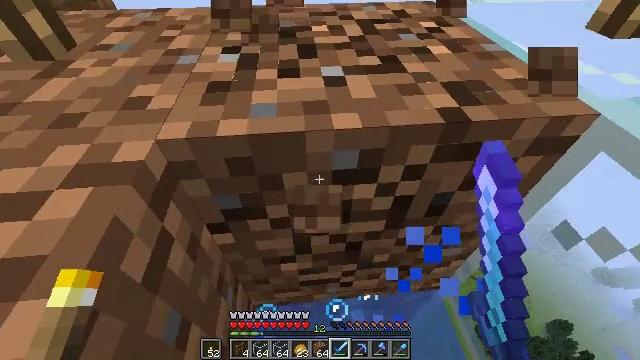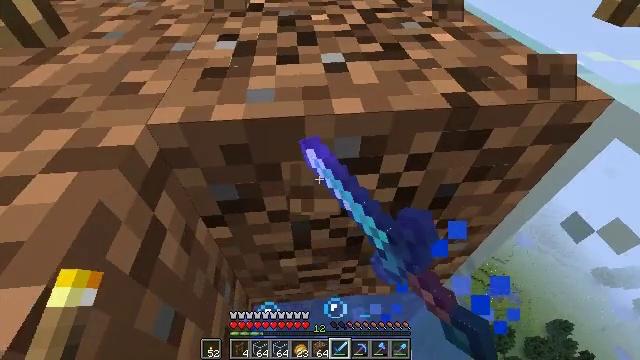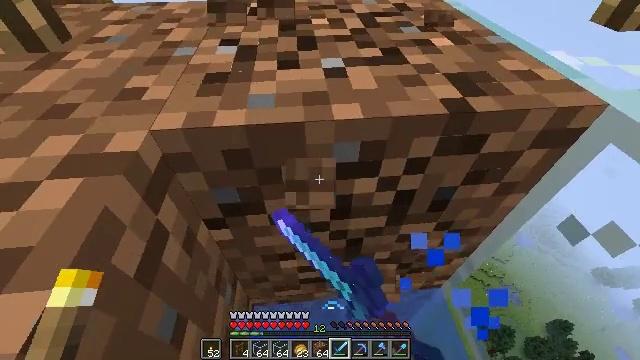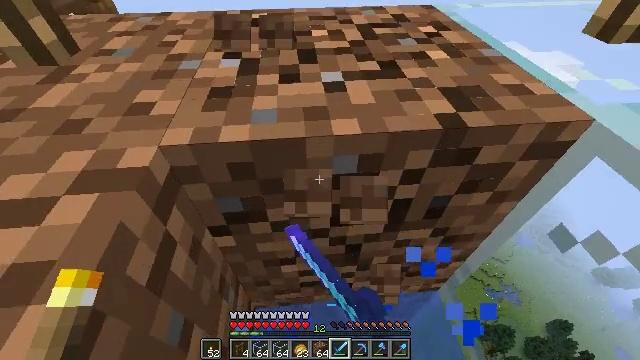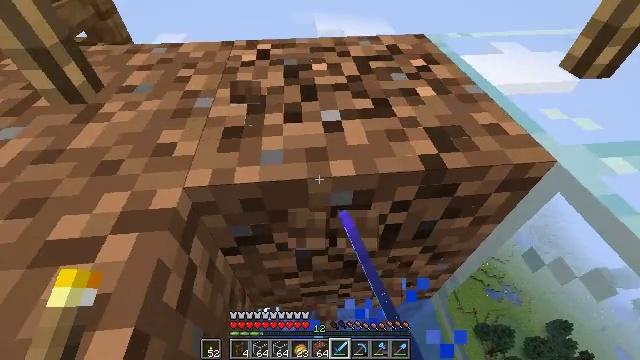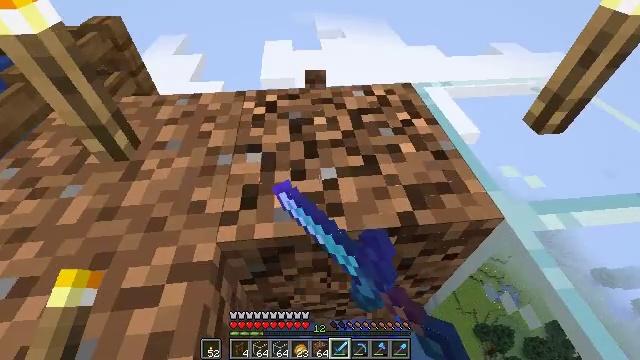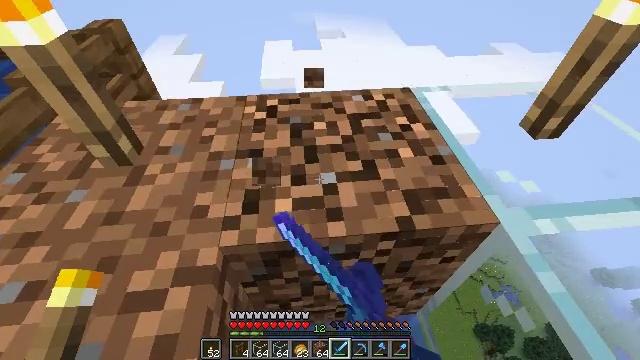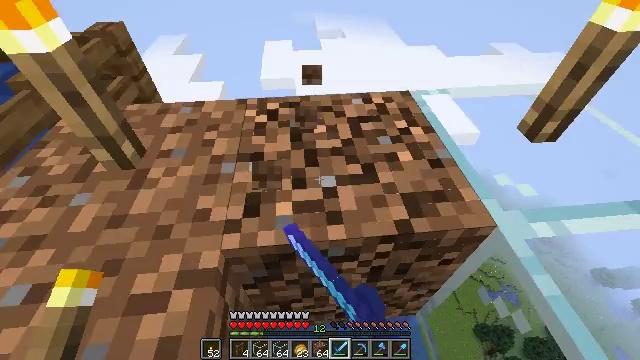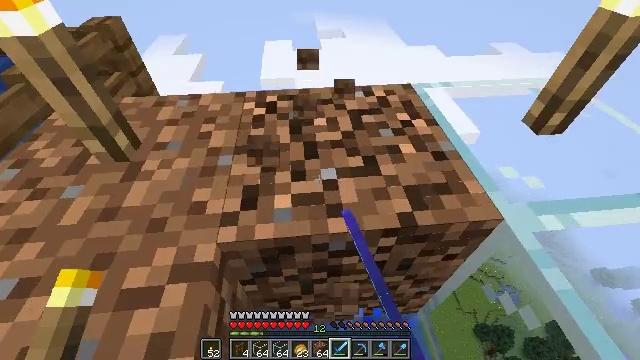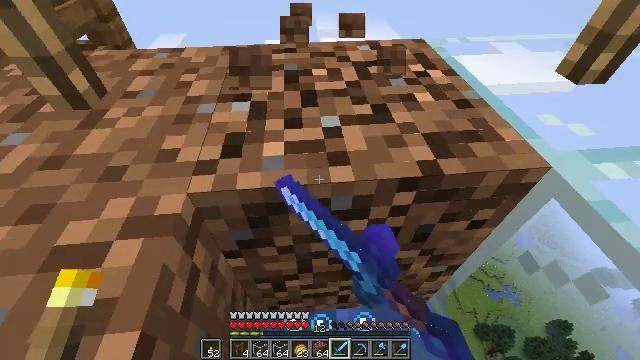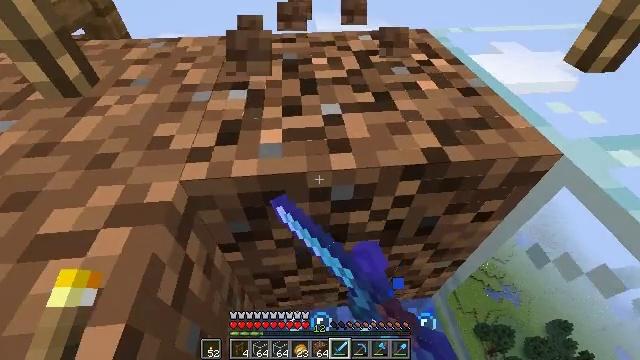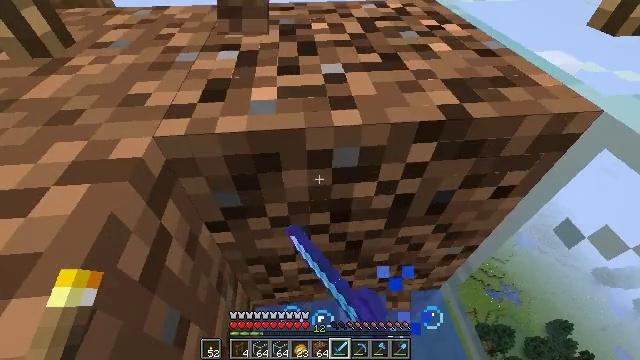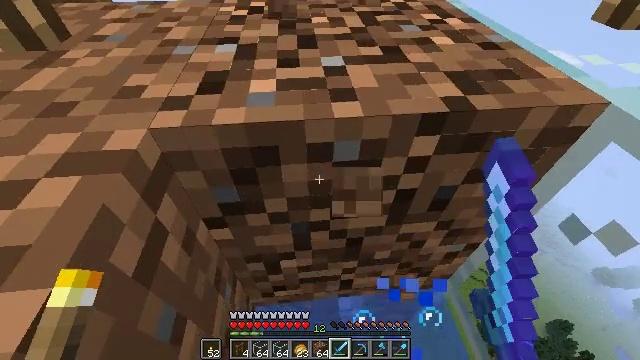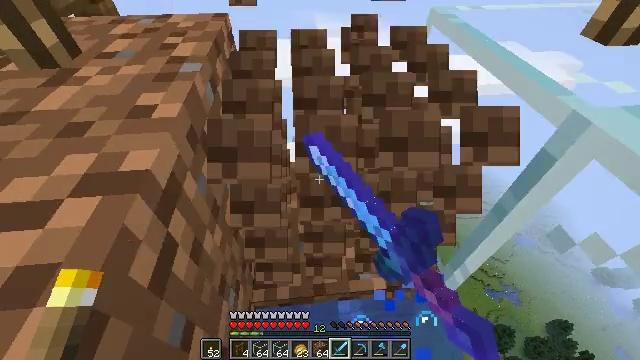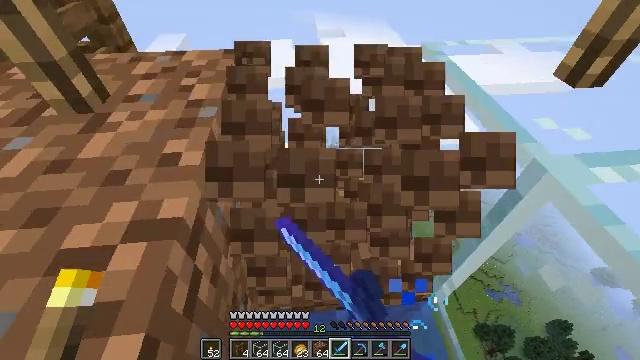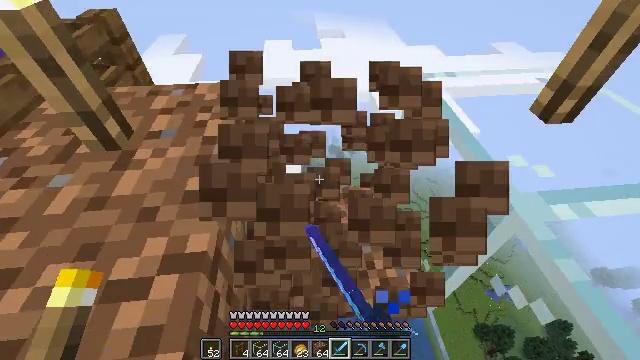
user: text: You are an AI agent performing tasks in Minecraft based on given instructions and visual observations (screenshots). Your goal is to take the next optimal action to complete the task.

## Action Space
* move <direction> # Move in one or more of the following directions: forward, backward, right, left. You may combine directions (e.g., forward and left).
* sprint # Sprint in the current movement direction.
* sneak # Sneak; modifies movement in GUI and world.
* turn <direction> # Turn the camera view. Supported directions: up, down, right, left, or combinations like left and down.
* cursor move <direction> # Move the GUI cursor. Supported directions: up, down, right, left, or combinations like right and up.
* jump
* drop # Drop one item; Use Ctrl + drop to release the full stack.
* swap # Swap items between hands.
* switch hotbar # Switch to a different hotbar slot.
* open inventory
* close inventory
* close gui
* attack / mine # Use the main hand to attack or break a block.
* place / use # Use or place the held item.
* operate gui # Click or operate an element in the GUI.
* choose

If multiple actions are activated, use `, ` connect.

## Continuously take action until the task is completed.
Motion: motion action
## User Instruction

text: Attack the ground to gather dirt.
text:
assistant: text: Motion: attack / mine
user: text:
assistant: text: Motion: attack / mine
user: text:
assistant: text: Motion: attack / mine
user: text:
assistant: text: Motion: attack / mine
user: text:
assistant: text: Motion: attack / mine
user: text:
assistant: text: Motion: attack / mine
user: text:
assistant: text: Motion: attack / mine
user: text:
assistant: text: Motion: attack / mine
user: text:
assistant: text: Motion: attack / mine
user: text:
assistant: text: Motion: attack / mine
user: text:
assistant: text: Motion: attack / mine
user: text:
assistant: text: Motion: attack / mine
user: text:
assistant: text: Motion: attack / mine
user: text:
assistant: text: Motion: attack / mine
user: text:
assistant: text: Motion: attack / mine
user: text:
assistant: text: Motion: attack / mine
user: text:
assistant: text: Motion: attack / mine
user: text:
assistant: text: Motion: attack / mine